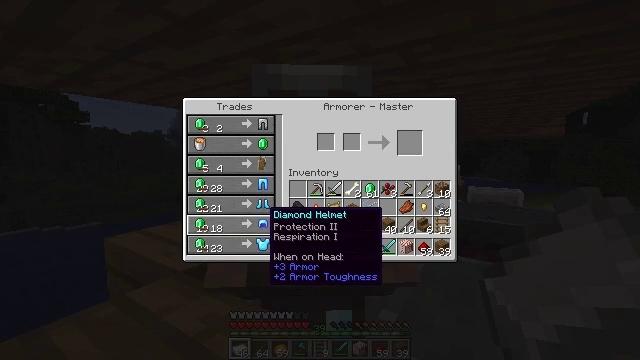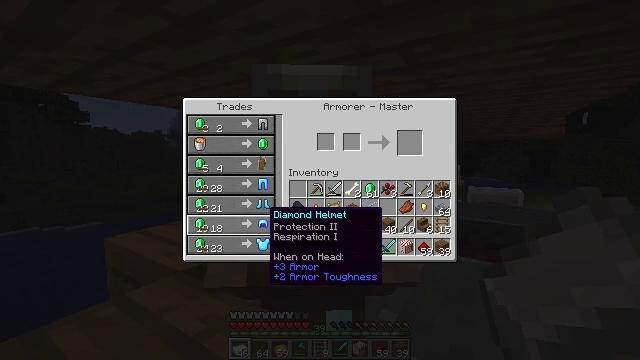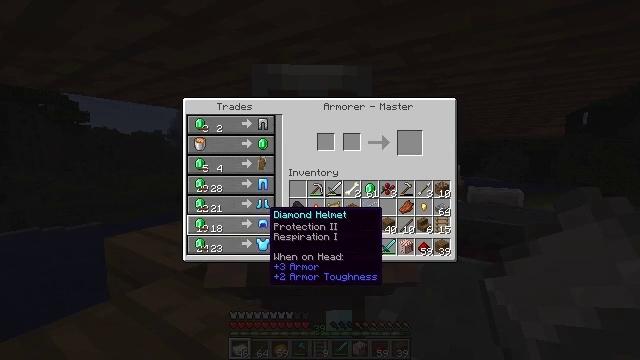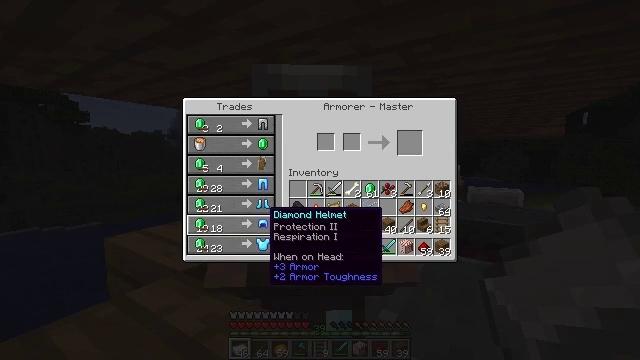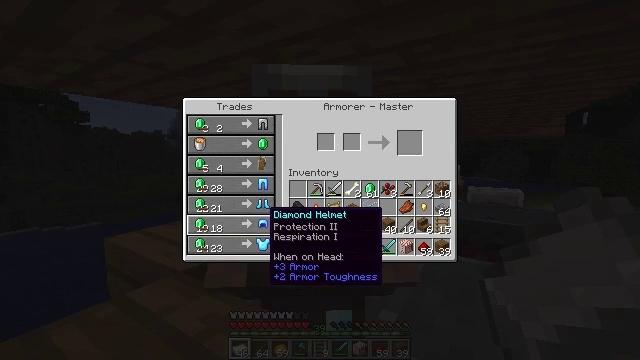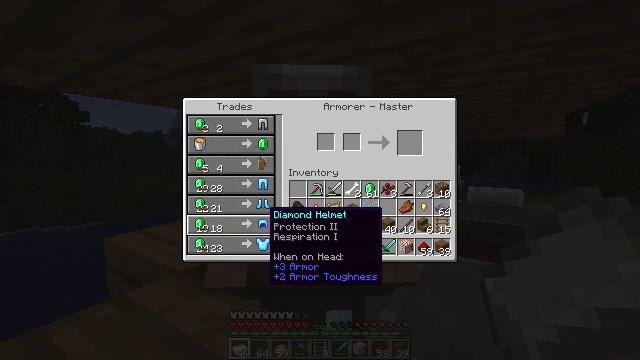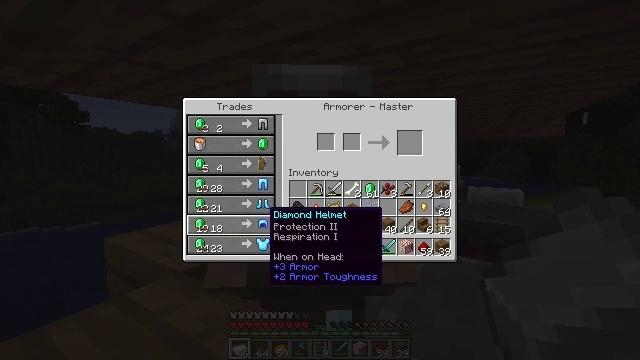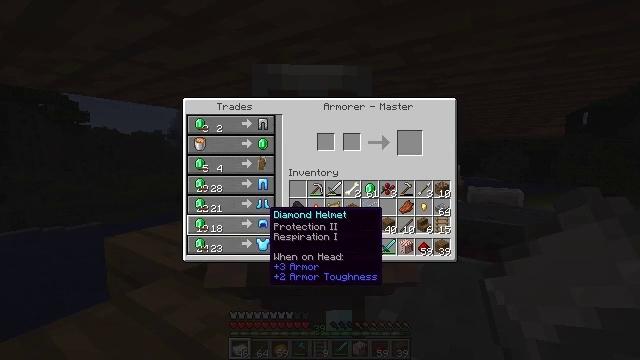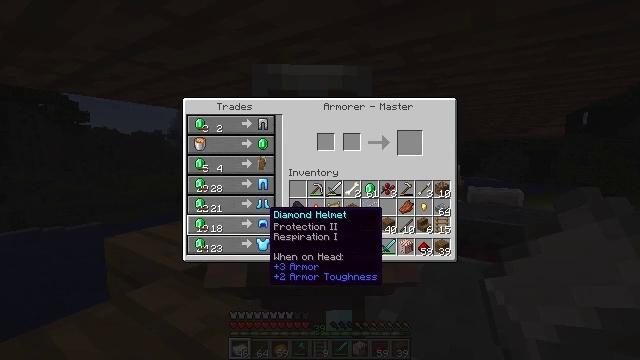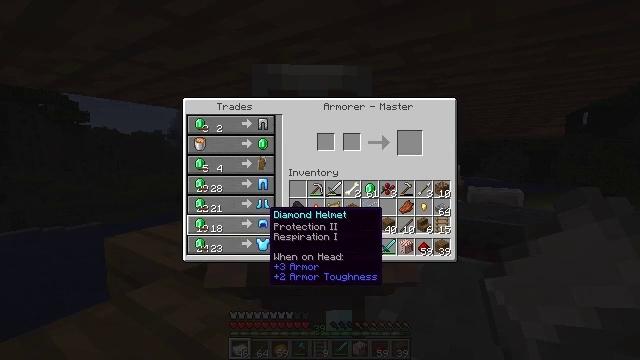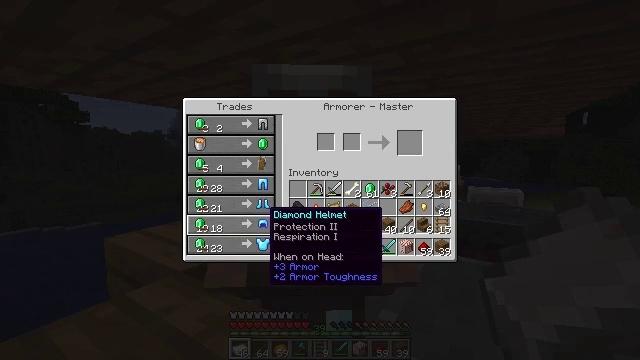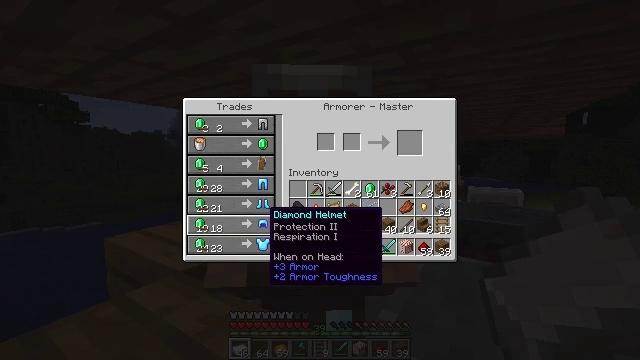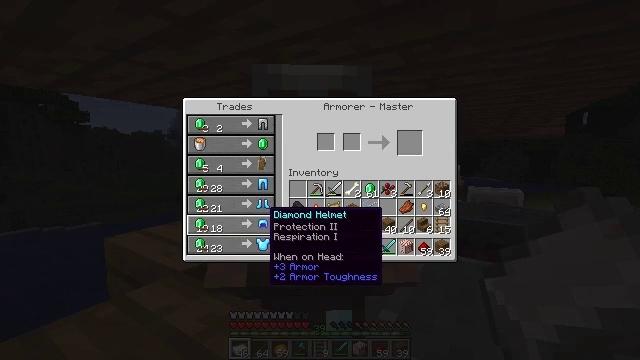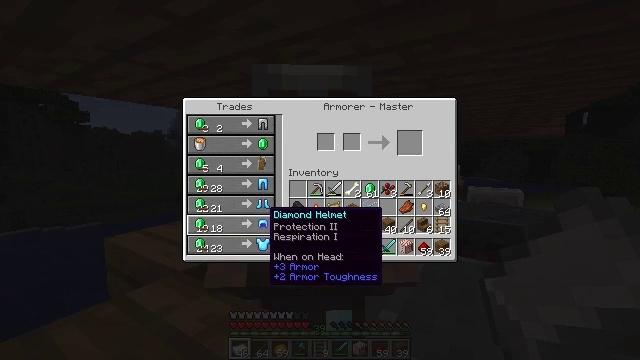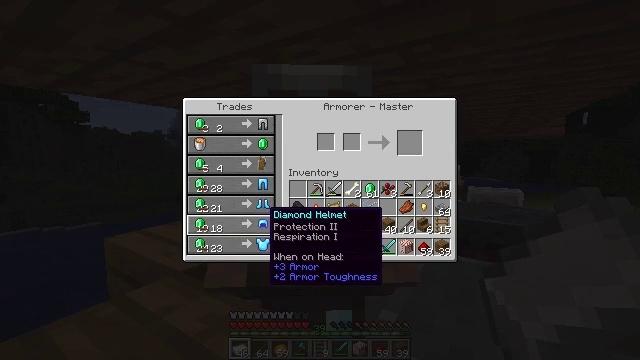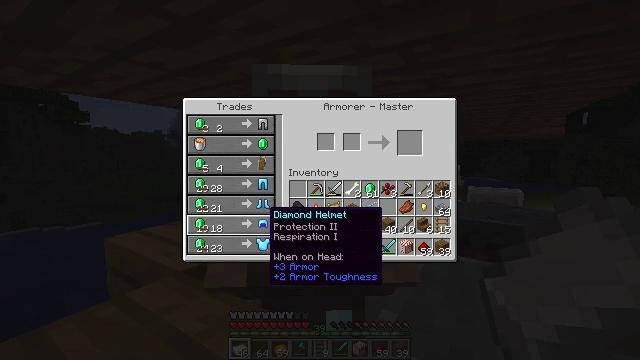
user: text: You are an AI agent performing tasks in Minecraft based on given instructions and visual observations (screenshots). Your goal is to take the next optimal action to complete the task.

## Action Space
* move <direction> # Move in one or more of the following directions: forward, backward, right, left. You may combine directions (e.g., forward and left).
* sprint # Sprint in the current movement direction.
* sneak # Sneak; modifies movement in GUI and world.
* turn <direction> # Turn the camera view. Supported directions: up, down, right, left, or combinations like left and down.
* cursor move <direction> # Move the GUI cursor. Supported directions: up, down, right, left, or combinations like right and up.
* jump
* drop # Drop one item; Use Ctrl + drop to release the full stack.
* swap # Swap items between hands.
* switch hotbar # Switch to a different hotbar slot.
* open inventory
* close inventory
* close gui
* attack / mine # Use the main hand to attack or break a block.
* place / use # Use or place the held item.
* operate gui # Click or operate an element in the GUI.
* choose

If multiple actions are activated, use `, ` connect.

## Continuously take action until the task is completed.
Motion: motion action
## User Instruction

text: Open a crafting table and craft the diamond helmet with diamonds.
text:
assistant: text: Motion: no_op
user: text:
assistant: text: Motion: no_op
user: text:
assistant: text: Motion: no_op
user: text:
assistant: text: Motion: no_op
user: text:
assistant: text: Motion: no_op
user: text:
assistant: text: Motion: no_op
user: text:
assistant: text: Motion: no_op
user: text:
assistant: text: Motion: no_op
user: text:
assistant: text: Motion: no_op
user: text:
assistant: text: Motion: no_op
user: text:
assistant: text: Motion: no_op
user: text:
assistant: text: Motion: no_op
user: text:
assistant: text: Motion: no_op
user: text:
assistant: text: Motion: no_op
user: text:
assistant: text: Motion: no_op
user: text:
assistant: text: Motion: no_op
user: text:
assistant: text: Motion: no_op
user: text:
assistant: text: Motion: no_op
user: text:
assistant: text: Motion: no_op
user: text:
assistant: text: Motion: no_op
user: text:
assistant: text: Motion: no_op
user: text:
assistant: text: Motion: no_op
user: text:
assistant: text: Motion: no_op
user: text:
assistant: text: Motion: no_op
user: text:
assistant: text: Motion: no_op
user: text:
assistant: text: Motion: no_op
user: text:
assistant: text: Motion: no_op
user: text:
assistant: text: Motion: no_op
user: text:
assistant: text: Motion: no_op
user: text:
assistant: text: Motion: no_op